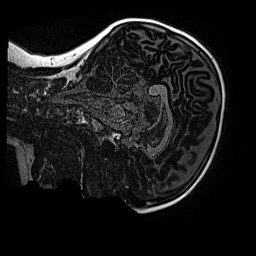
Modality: MP2RAGE
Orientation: sagittal
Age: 12
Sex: male
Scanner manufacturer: siemens
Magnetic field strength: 3 T
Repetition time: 4 s
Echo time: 0.00299 s